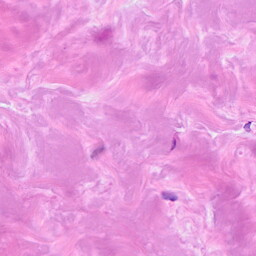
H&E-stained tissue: Breast